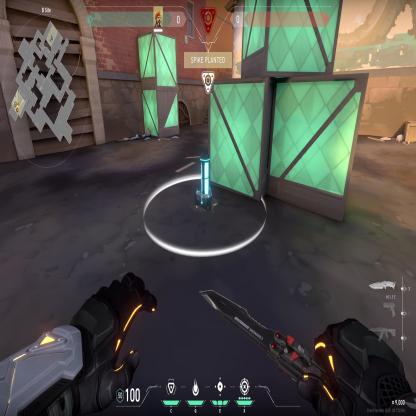
Label: planted spike